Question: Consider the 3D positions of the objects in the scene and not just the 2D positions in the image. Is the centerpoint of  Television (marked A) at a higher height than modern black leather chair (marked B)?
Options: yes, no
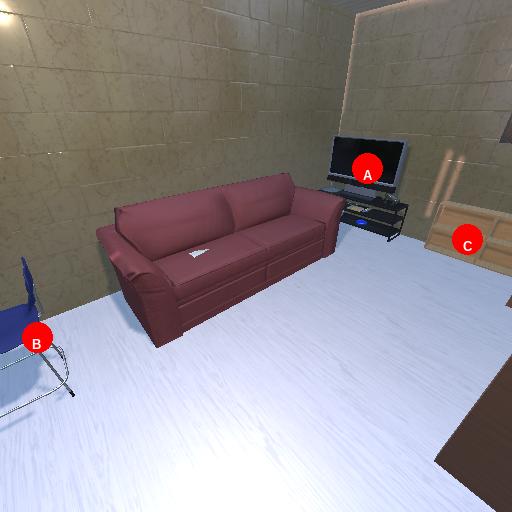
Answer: yes